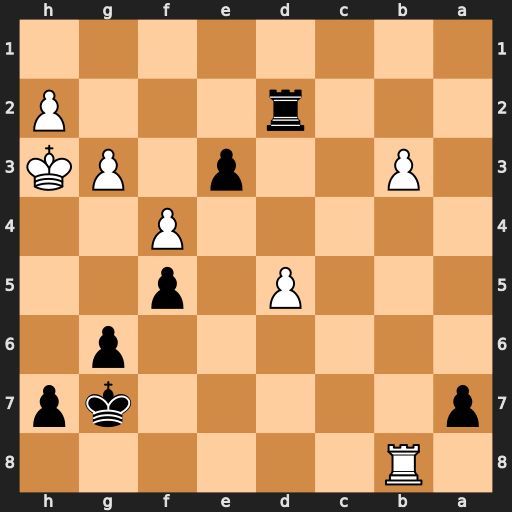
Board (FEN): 1R6/p5kp/6p1/3P1p2/5P2/1P2p1PK/3r3P/8
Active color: b
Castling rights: -
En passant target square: -
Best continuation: g5 fxg5 Kf7 Rb7+ Ke8 d6 e2 Re7+ Kd8